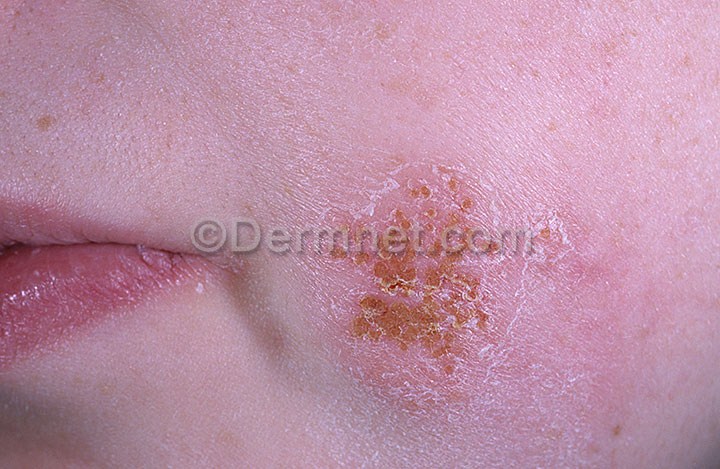
Disease: Warts Molluscum and other Viral Infections